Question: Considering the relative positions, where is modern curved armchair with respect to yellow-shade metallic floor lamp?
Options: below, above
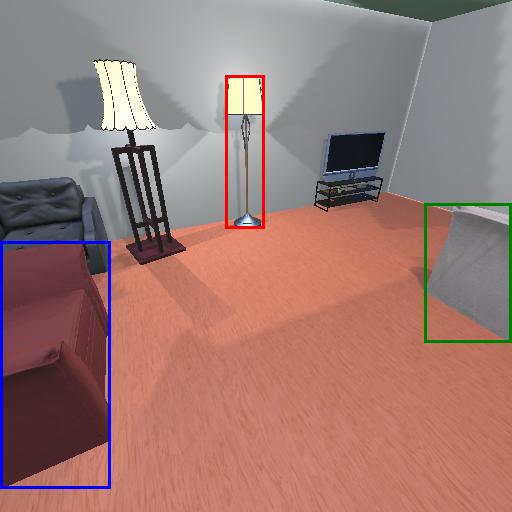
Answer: below